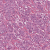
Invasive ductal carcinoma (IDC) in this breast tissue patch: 1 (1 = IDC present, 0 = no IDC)